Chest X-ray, AP view. Patient: 44 years old, sex M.
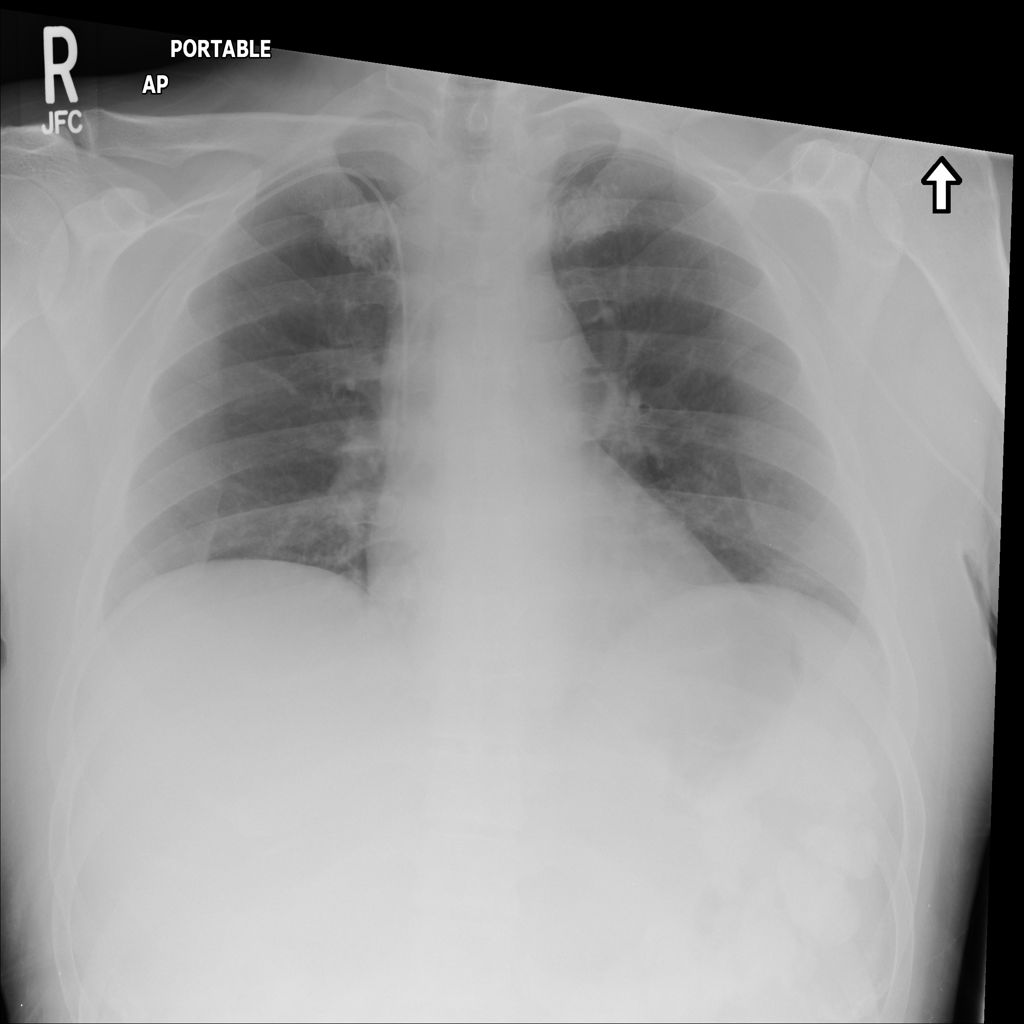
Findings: No Finding